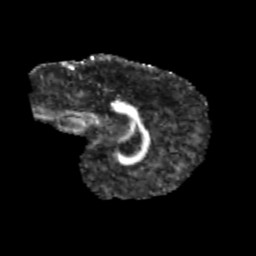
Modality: FA
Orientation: sagittal
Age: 11
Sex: male
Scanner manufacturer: siemens
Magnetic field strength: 3 T
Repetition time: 3.8 s
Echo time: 0.07 s